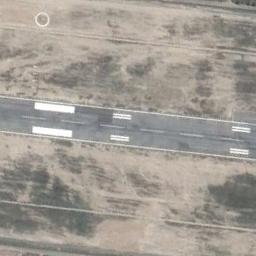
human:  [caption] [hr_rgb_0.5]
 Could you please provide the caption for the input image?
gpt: The runway is on the bare land .

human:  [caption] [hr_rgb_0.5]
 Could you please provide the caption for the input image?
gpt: Next to the runway is brown bare ground with white short and thick markings on the runway .

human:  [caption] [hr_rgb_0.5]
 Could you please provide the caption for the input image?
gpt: The runway goes through the open area and several touchdown zone markings and aiming point markings are on the runway .

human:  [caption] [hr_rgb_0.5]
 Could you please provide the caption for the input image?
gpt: The runway is marked with lines .

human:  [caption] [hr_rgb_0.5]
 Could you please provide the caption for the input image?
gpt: There are empty land beside the runway .